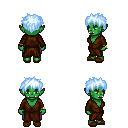
a pixel art fantasy rpg character, female body template, orc, green skin, brown robe, magenta pants, white cyan bedhead hairstyle, bracelets, brown slippers, four views (front, back, left, right), 2x2 character sprite sheet, small pixel art, hard edges, no anti-aliasing